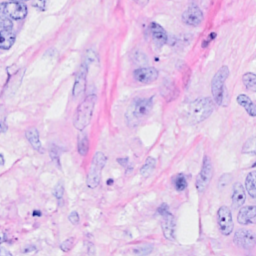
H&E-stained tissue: Breast